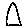
Label: triangle